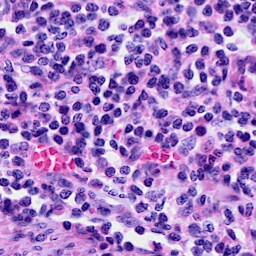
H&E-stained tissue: Cervix